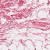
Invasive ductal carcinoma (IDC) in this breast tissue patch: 0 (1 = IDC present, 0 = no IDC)